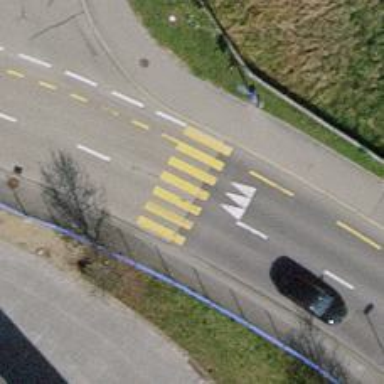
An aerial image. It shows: Zebra crossing on the road.